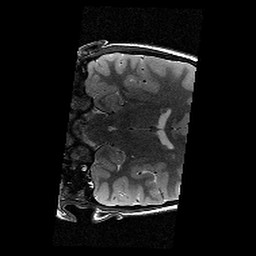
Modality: T2w
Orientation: coronal
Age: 10
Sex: male
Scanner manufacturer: siemens
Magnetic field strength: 3 T
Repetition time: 9.23 s
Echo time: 0.067 s